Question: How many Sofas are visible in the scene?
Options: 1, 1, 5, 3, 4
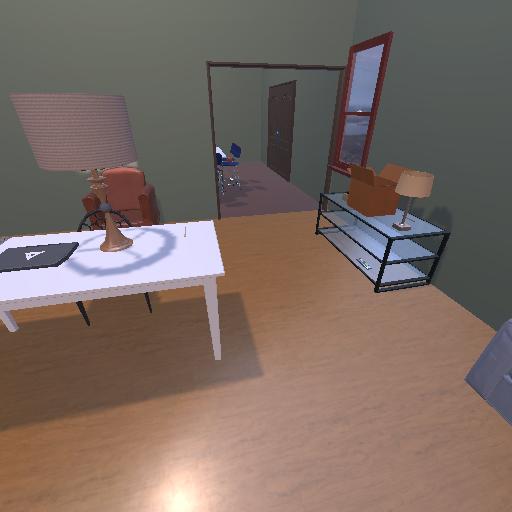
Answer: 1